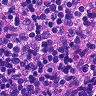
Metastatic tissue present: no